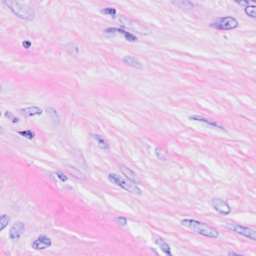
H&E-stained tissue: Breast